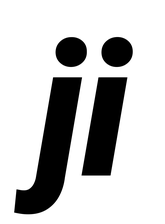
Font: Roboto-Italic_Condensed_Black_Italic